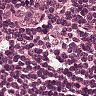
Metastatic tissue present: no